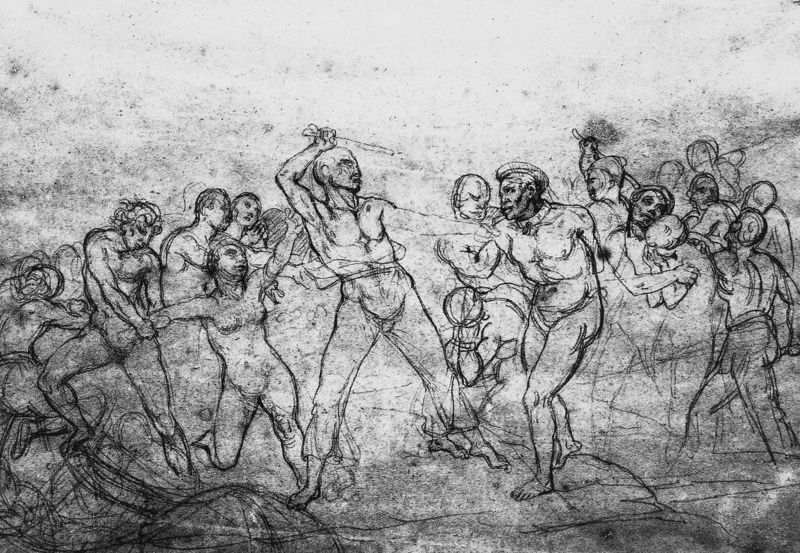
Titel: Handel mit afrikanischen Sklaven
Künstler: Théodore Géricault
Institution: Paris, École des Beaux-Arts
Schlagwörter: kampf, mann, nackt, weiß, menschen, frau, männer, schwarz, skizze, zeichnung, nackte, kohle, getümmel, entwurf, wut, jammer, entwusrf